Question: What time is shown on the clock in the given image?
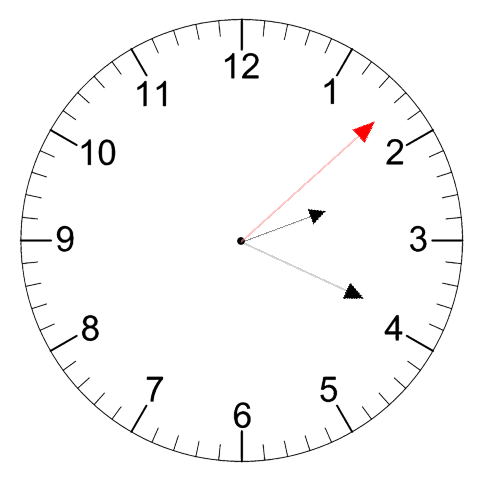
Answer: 02:19:08